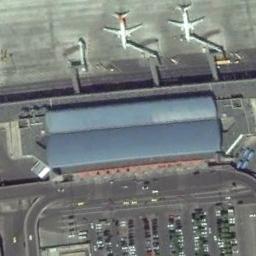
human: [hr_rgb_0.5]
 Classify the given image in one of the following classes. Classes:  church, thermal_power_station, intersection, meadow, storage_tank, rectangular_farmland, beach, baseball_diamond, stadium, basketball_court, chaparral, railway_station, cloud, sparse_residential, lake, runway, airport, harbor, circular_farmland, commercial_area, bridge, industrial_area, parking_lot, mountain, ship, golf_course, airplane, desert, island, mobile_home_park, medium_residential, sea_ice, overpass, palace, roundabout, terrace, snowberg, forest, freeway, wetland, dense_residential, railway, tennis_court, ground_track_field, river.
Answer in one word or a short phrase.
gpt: airplane